Aerial crown-view tile of a tropical tree (Barro Colorado Island, Panama), acquired 20250915:
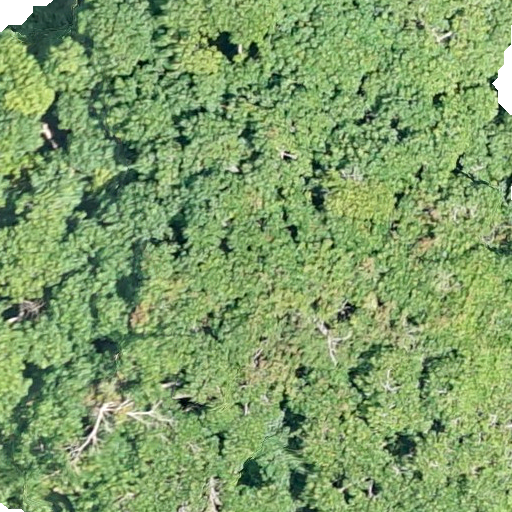
Species: Hura crepitans
GBIF accepted scientific name: Hura crepitans
Crown area: 583.485 m²